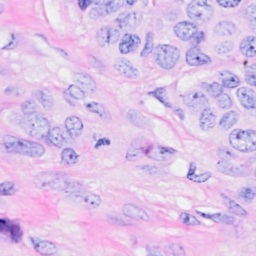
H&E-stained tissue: Breast